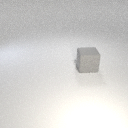
large gray rubber cube